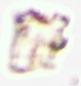
Label: Detritus